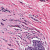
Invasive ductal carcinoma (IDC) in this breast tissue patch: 1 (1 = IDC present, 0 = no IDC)